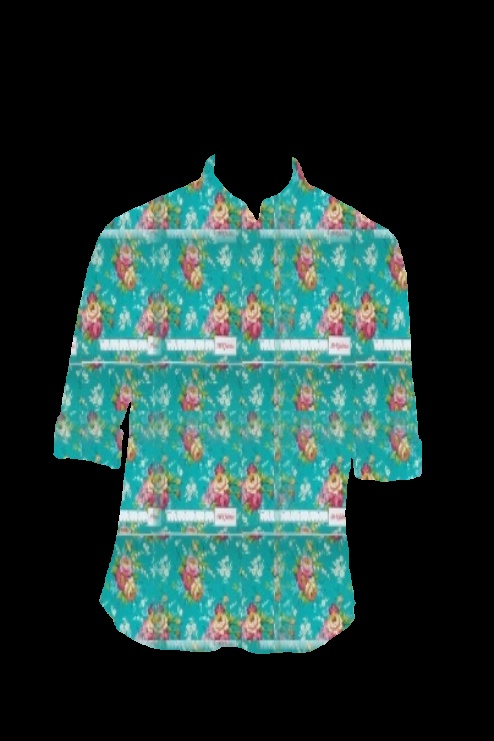
blue floral print button up tee